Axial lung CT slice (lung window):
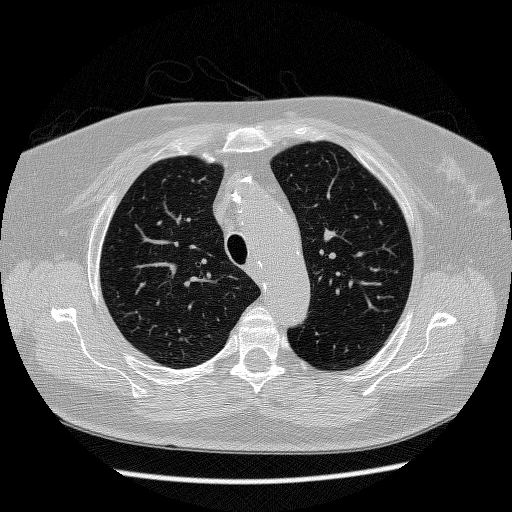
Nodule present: no